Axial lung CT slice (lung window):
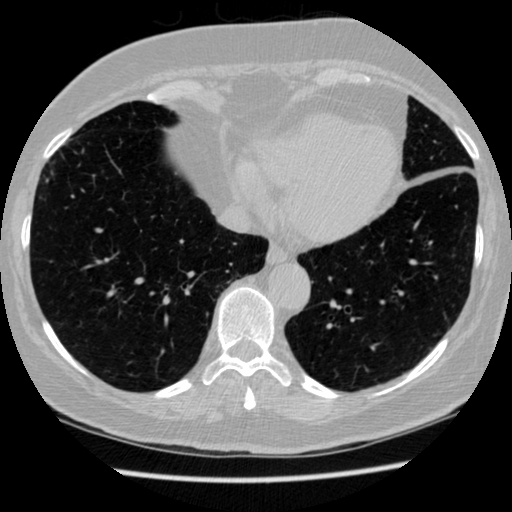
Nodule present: no